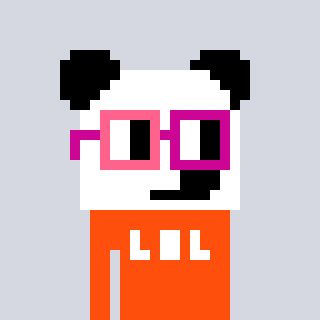
a pixel art character with square pink and red glasses, a panda-shaped head and a orange-colored body on a cool background